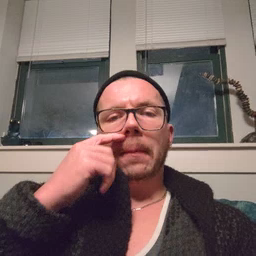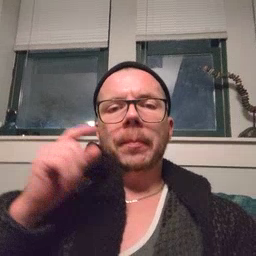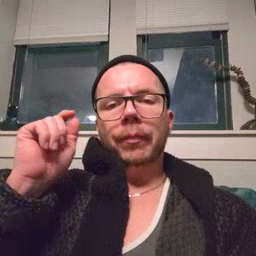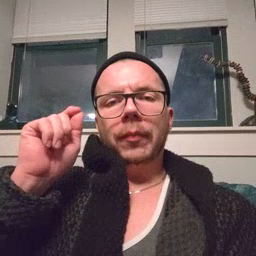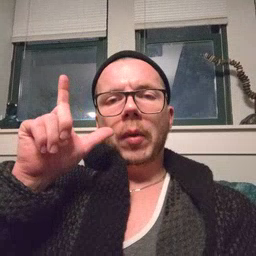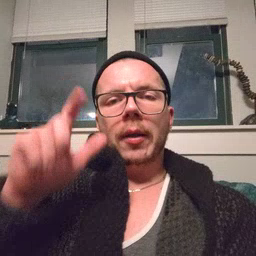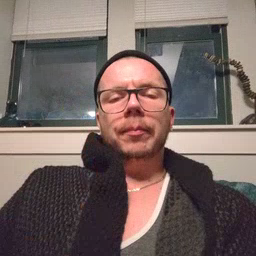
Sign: awake